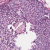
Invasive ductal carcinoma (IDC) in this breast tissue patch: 1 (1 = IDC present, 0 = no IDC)